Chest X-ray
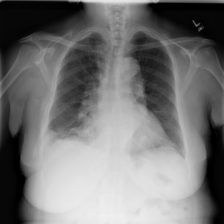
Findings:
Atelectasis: negative
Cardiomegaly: negative
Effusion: negative
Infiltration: negative
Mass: negative
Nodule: negative
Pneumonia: negative
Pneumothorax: negative
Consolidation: negative
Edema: negative
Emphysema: negative
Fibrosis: negative
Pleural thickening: negative
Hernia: negative